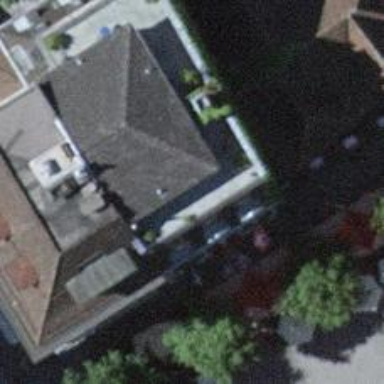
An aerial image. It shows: Restaurant located within hotel.